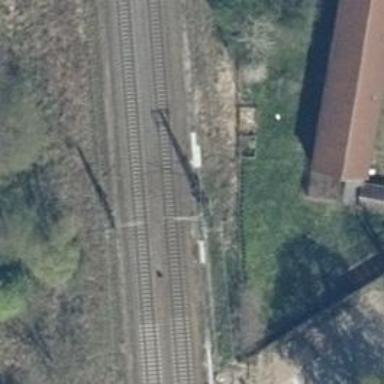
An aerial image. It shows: Milestone along the railway track with catenary mast.